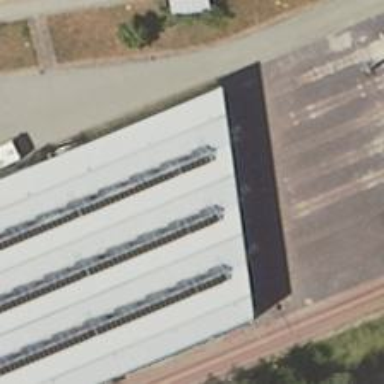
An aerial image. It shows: Tram railway yard with electrified contact line.